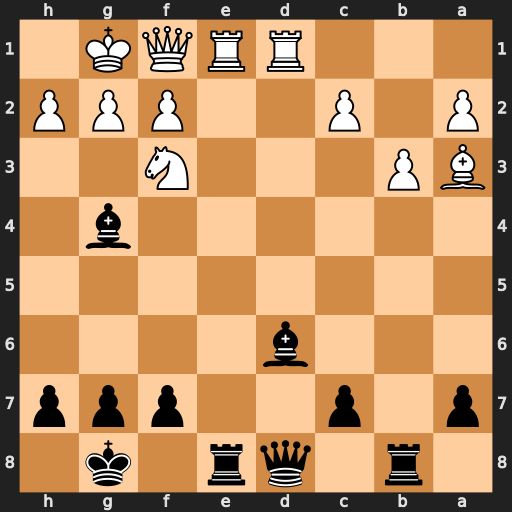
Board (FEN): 1r1qr1k1/p1p2ppp/3b4/8/6b1/BP3N2/P1P2PPP/3RRQK1
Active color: b
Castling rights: -
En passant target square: -
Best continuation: Rxe1 Qxe1 Bxf3